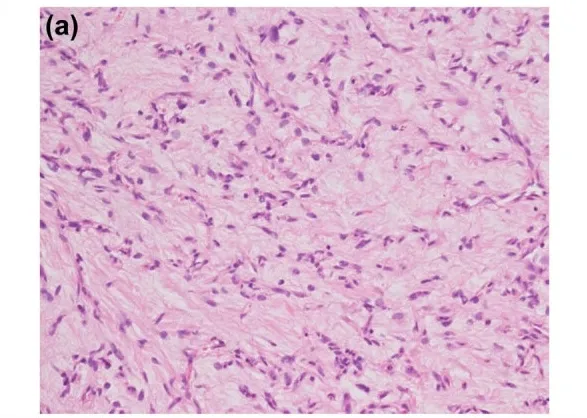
Typical bland spindle or stellate cells with little or no nuclear polymorphism and variably elongated cytoplasm set in a mucomyxoid stroma. Vascularity was variably composed of delicate to more hyalinized vessels. (hematoxylin, and ,eosin, magnification 200x).
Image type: pathology (h&e)